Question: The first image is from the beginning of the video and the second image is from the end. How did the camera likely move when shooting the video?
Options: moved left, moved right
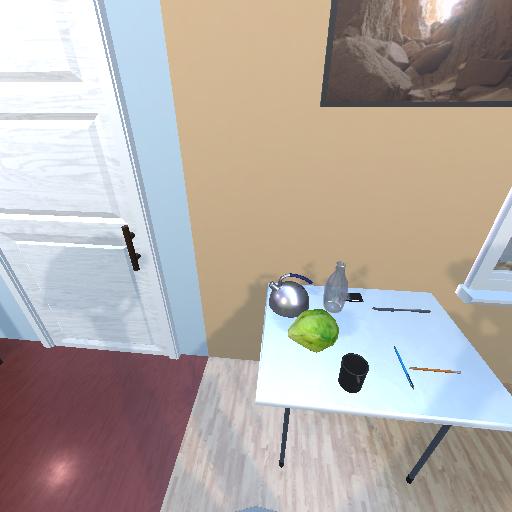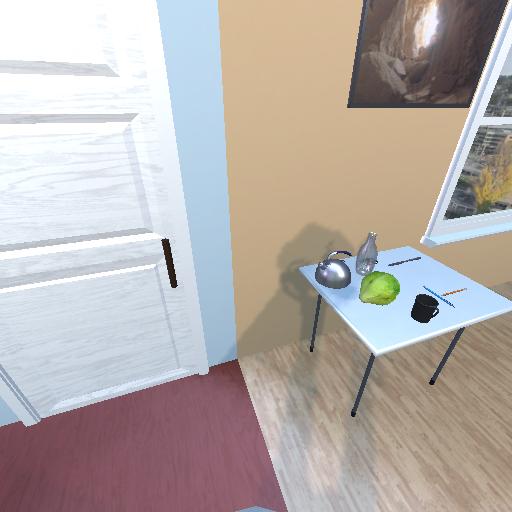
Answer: moved left